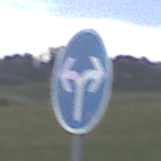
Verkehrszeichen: VorgeschriebeneFahrtrichtungRechtsOderLinks
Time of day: SunriseSunset
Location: Outdoor (Nature)
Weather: PartlyCloudy
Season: NotSpecified
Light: Natural